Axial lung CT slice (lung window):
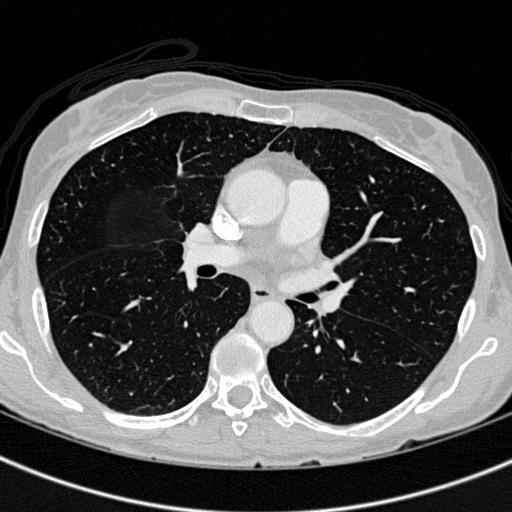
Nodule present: no